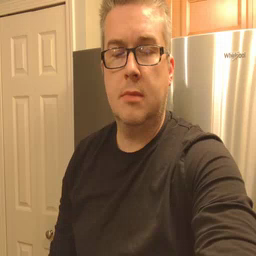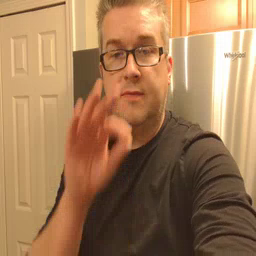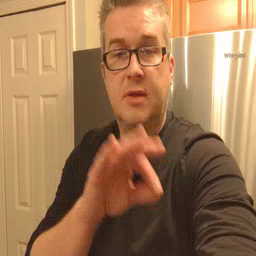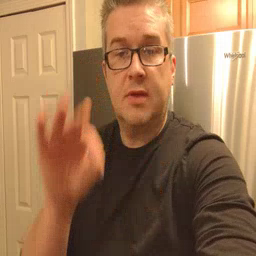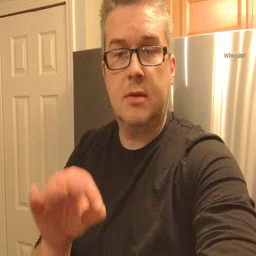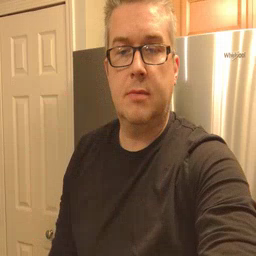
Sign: frenchfries